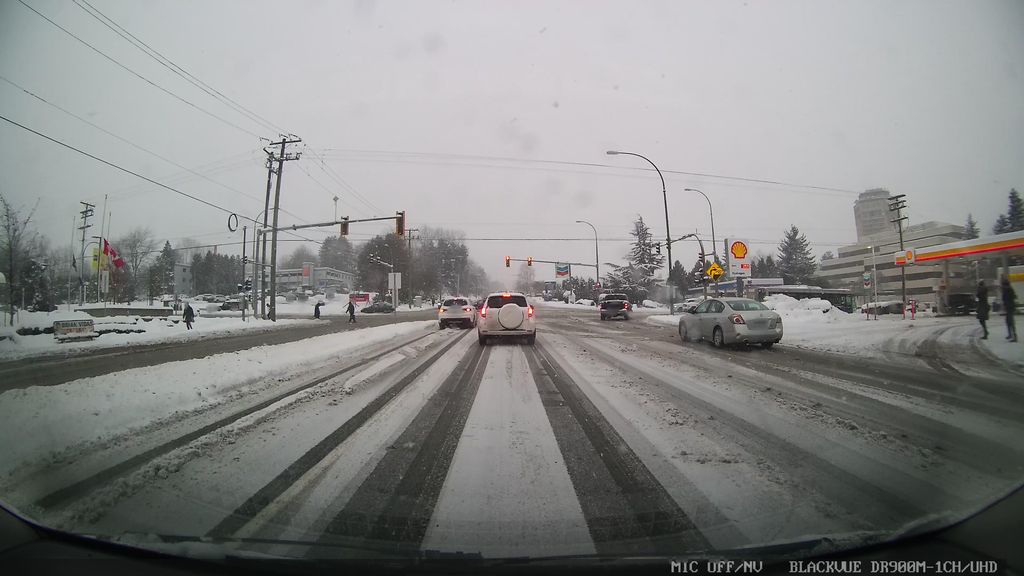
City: vancouver